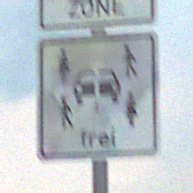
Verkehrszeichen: CarsharingfahrzeugeFrei
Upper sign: BeginnEingeschraenktesHalteverbotZone
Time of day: MorningAfternoon
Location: Outdoor (Nature)
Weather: PartlyCloudy
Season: NotSpecified
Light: Natural